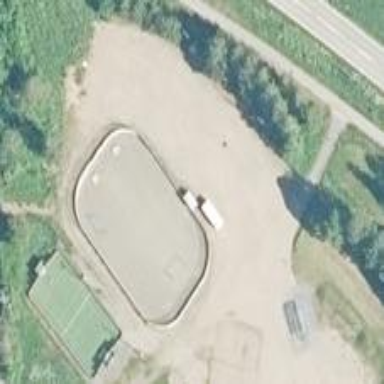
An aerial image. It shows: Ice rink for playing ice hockey on the ground.